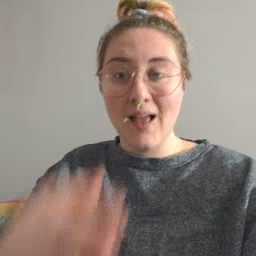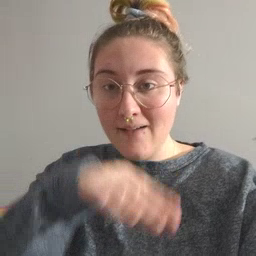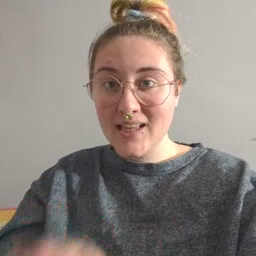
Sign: elephant